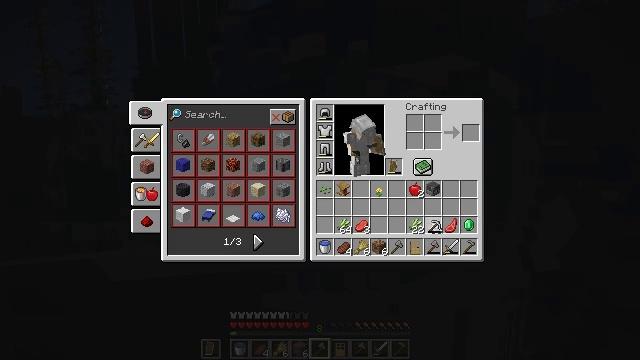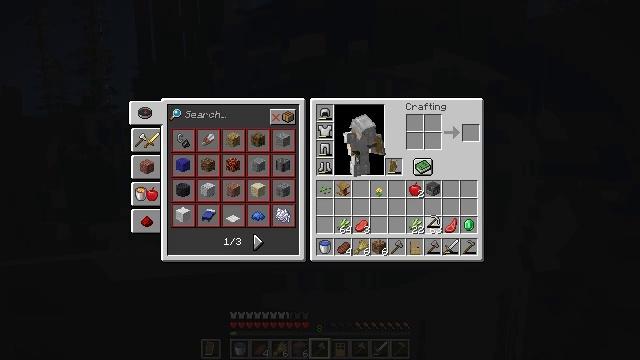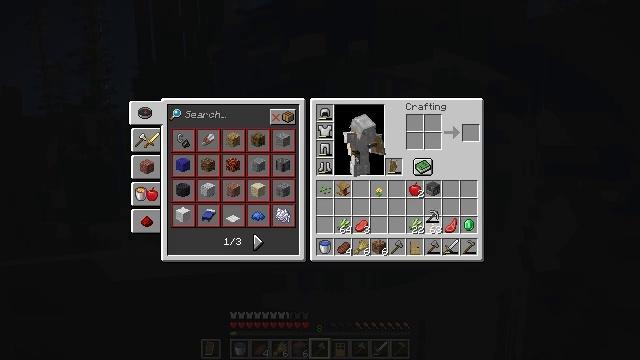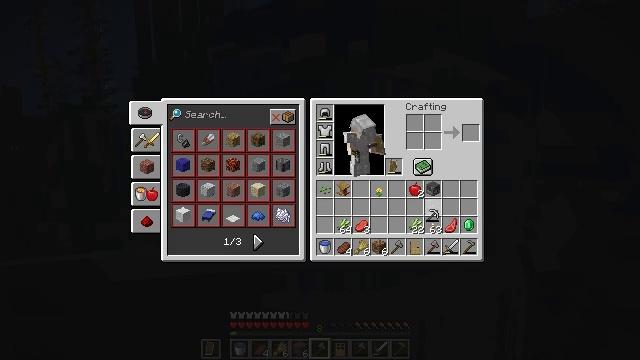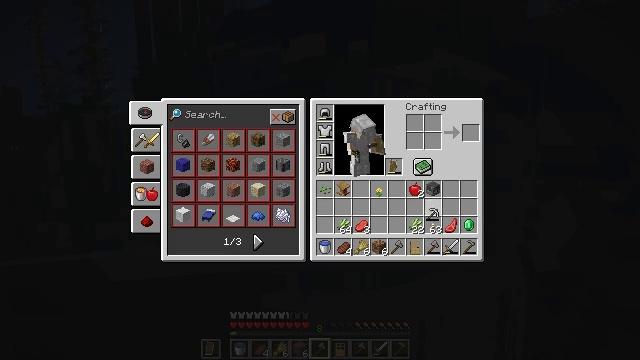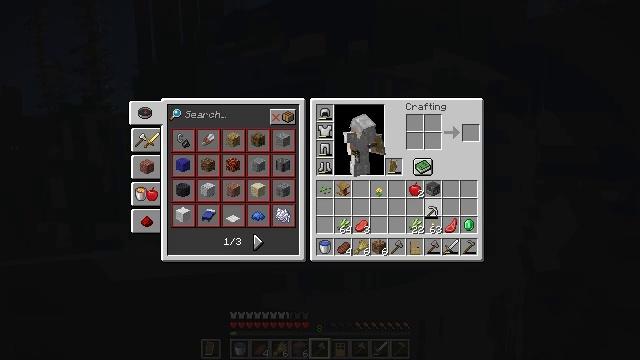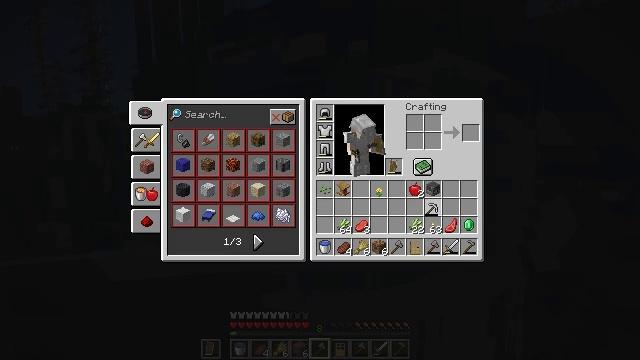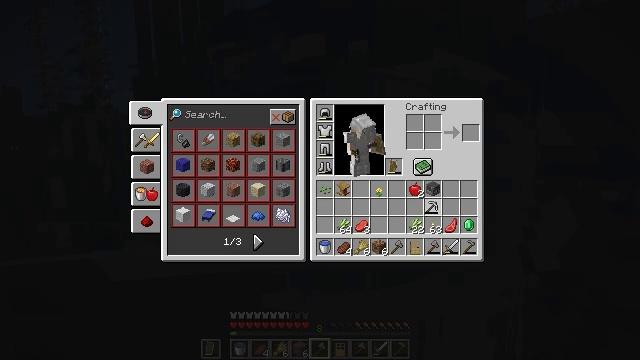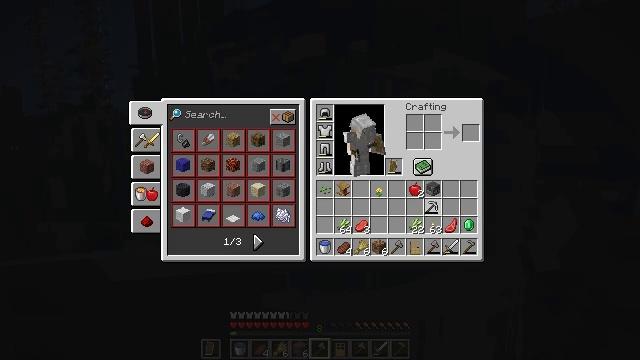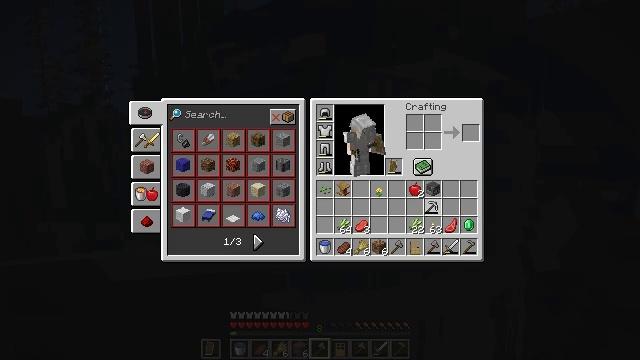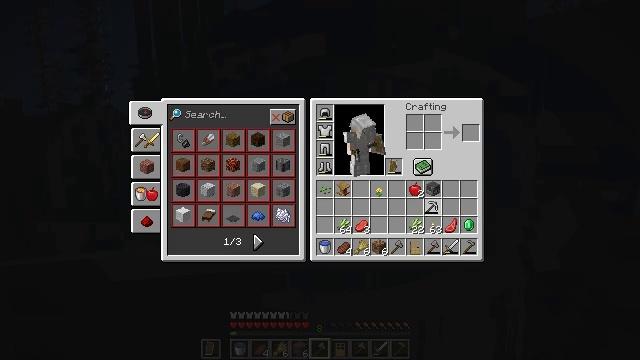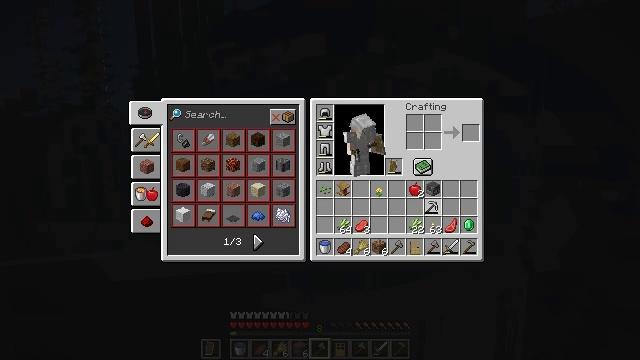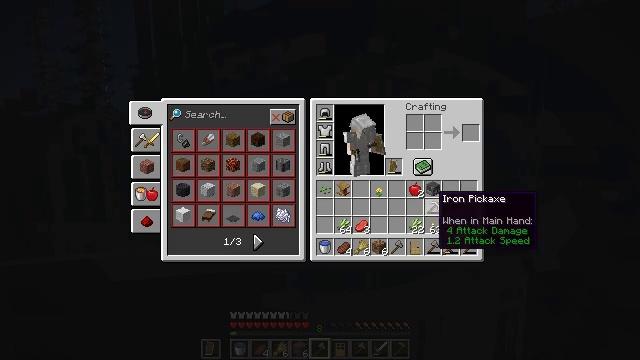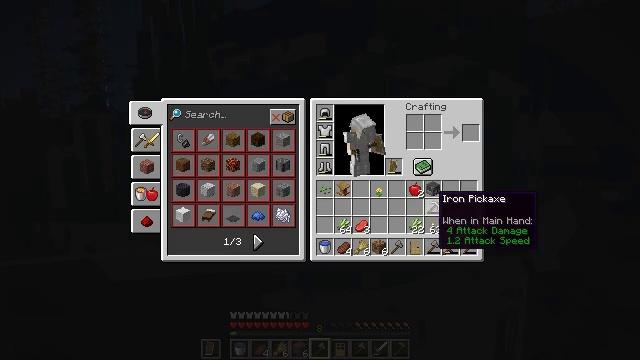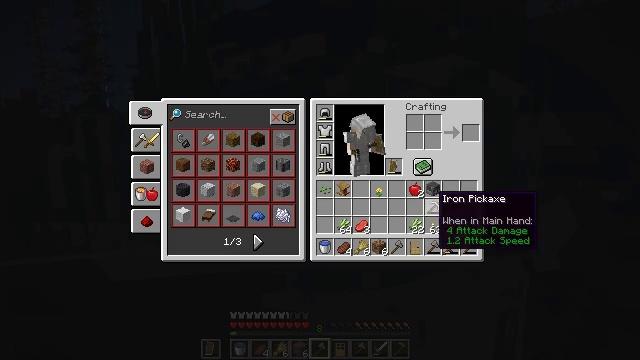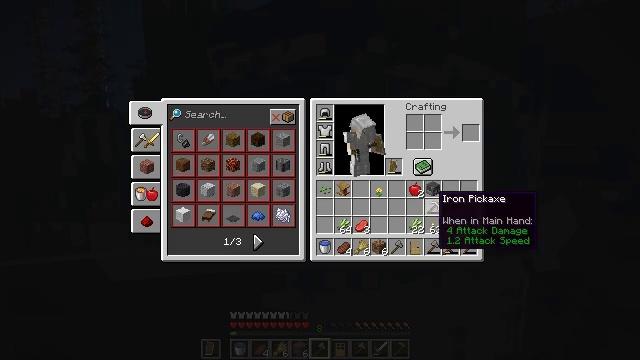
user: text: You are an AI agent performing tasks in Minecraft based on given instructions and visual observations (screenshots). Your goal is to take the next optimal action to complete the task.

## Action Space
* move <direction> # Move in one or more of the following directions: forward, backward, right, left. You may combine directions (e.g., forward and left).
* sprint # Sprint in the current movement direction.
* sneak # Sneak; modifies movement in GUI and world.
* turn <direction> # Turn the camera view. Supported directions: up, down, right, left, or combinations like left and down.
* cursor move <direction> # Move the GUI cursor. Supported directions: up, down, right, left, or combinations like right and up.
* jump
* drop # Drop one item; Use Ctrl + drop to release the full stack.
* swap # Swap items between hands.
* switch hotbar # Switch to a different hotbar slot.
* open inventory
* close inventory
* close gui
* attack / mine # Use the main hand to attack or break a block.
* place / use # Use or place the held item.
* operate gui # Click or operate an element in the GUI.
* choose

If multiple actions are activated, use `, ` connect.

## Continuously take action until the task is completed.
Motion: motion action
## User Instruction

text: Gather tall seagrass in the sea.
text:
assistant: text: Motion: no_op
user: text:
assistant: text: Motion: no_op
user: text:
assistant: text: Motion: no_op
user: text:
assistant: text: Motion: no_op
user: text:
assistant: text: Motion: no_op
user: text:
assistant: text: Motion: no_op
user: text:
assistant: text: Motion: no_op
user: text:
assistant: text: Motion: attack / mine
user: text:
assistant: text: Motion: attack / mine
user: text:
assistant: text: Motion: attack / mine
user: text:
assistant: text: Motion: attack / mine
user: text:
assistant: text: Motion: no_op
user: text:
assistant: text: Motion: no_op
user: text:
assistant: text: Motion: no_op
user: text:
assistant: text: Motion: no_op
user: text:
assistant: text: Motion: no_op
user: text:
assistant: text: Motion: close inventory
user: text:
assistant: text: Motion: close inventory
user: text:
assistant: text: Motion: close inventory
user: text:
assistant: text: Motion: no_op
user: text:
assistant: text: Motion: no_op
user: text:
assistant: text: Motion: no_op
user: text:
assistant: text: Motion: no_op
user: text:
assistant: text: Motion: no_op
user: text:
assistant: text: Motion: no_op
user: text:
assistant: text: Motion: no_op
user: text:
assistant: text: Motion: no_op
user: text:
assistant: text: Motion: no_op
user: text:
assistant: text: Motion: no_op
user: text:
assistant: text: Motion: no_op